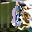
Label: 8